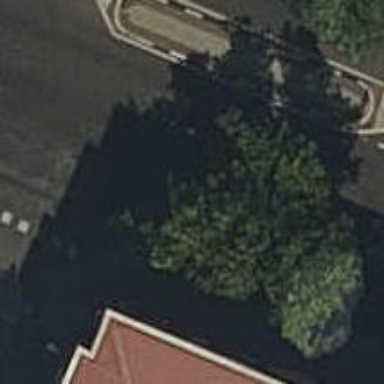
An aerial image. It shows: Primary road with asphalt surface.